Question: I am trying to use a "fancy graph" found at <URL>:

The way I've done it was to download the code and simply edit the CSV file to match my data. Then I simply open the .html-file in Firefox to see the interactive graph. However, using it at a another computer I get the following errors:
ReferenceError: d3 is not defined sequences.js:25
ReferenceError: d3 is not defined index.html:28
As I have almost no knowledge of d3 or javascript I am a bit lost.
Can any of you give me a hint to what is causing the errors and how I should correct the code?
I've done a single alteration to the code making it the following:
'''
// Dimensions of sunburst.
var width = 750;
var height = 600;
var radius = Math.min(width, height) / 2;
// Breadcrumb dimensions: width, height, spacing, width of tip/tail.
var b = {
w: 75, h: 30, s: 3, t: 10
};
// Mapping of step names to colors.
var colors = {
"G0": "#5687d1",
"G1": "#5c7b61",
"G2": "#de783b",
"G3": "#6ab975",
"G4": "#a173d1",
"G5": "#72d1a1",
"Afgang": "#615c7b"
};
// Total size of all segments; we set this later, after loading the data.
var totalSize = 0;
var vis = d3.select("#chart").append("svg:svg")
.attr("width", width)
.attr("height", height)
.append("svg:g")
.attr("id", "container")
.attr("transform", "translate(" + width / 2 + "," + height / 2 + ")");
var partition = d3.layout.partition()
.size([2 * Math.PI, radius * radius])
.value(function(d) { return d.size; });
var arc = d3.svg.arc()
.startAngle(function(d) { return d.x; })
.endAngle(function(d) { return d.x + d.dx; })
.innerRadius(function(d) { return Math.sqrt(d.y); })
.outerRadius(function(d) { return Math.sqrt(d.y + d.dy); });
// Use d3.text and d3.csv.parseRows so that we do not need to have a header
// row, and can receive the csv as an array of arrays.
d3.text("sequences.csv", function(text) {
var csv = d3.csv.parseRows(text);
var json = buildHierarchy(csv);
createVisualization(json);
});
// Main function to draw and set up the visualization, once we have the data.
function createVisualization(json) {
// Basic setup of page elements.
initializeBreadcrumbTrail();
drawLegend();
d3.select("#togglelegend").on("click", toggleLegend);
// Bounding circle underneath the sunburst, to make it easier to detect
// when the mouse leaves the parent g.
vis.append("svg:circle")
.attr("r", radius)
.style("opacity", 0);
// For efficiency, filter nodes to keep only those large enough to see.
var nodes = partition.nodes(json)
.filter(function(d) {
return (d.dx > 0.005); // 0.005 radians = 0.29 degrees
});
nodes = nodes.filter(function(d) {
return (d.name != "end"); // BJF: Do not show the "end" markings.
});
var path = vis.data([json]).selectAll("path")
.data(nodes)
.enter().append("svg:path")
.attr("display", function(d) { return d.depth ? null : "none"; })
.attr("d", arc)
.attr("fill-rule", "evenodd")
.style("fill", function(d) { return colors[d.name]; })
.style("opacity", 1)
.on("mouseover", mouseover);
// Add the mouseleave handler to the bounding circle.
d3.select("#container").on("mouseleave", mouseleave);
// Get total size of the tree = value of root node from partition.
totalSize = path.node().__data__.value;
};
// Fade all but the current sequence, and show it in the breadcrumb trail.
function mouseover(d) {
var percentage = (100 * d.value / totalSize).toPrecision(3);
var percentageString = percentage + "%";
if (percentage < 0.1) {
percentageString = "< 0.1%";
}
d3.select("#percentage")
.text(percentageString);
d3.select("#explanation")
.style("visibility", "");
var sequenceArray = getAncestors(d);
updateBreadcrumbs(sequenceArray, percentageString);
// Fade all the segments.
d3.selectAll("path")
.style("opacity", 0.3);
// Then highlight only those that are an ancestor of the current segment.
vis.selectAll("path")
.filter(function(node) {
return (sequenceArray.indexOf(node) >= 0);
})
.style("opacity", 1);
}
// Restore everything to full opacity when moving off the visualization.
function mouseleave(d) {
// Hide the breadcrumb trail
d3.select("#trail")
.style("visibility", "hidden");
// Deactivate all segments during transition.
d3.selectAll("path").on("mouseover", null);
// Transition each segment to full opacity and then reactivate it.
d3.selectAll("path")
.transition()
.duration(1000)
.style("opacity", 1)
.each("end", function() {
d3.select(this).on("mouseover", mouseover);
});
d3.select("#explanation")
.transition()
.duration(1000)
.style("visibility", "hidden");
}
// Given a node in a partition layout, return an array of all of its ancestor
// nodes, highest first, but excluding the root.
function getAncestors(node) {
var path = [];
var current = node;
while (current.parent) {
path.unshift(current);
current = current.parent;
}
return path;
}
function initializeBreadcrumbTrail() {
// Add the svg area.
var trail = d3.select("#sequence").append("svg:svg")
.attr("width", width)
.attr("height", 50)
.attr("id", "trail");
// Add the label at the end, for the percentage.
trail.append("svg:text")
.attr("id", "endlabel")
.style("fill", "#000");
}
// Generate a string that describes the points of a breadcrumb polygon.
function breadcrumbPoints(d, i) {
var points = [];
points.push("0,0");
points.push(b.w + ",0");
points.push(b.w + b.t + "," + (b.h / 2));
points.push(b.w + "," + b.h);
points.push("0," + b.h);
if (i > 0) { // Leftmost breadcrumb; don't include 6th vertex.
points.push(b.t + "," + (b.h / 2));
}
return points.join(" ");
}
// Update the breadcrumb trail to show the current sequence and percentage.
function updateBreadcrumbs(nodeArray, percentageString) {
// Data join; key function combines name and depth (= position in sequence).
var g = d3.select("#trail")
.selectAll("g")
.data(nodeArray, function(d) { return d.name + d.depth; });
// Add breadcrumb and label for entering nodes.
var entering = g.enter().append("svg:g");
entering.append("svg:polygon")
.attr("points", breadcrumbPoints)
.style("fill", function(d) { return colors[d.name]; });
entering.append("svg:text")
.attr("x", (b.w + b.t) / 2)
.attr("y", b.h / 2)
.attr("dy", "0.35em")
.attr("text-anchor", "middle")
.text(function(d) { return d.name; });
// Set position for entering and updating nodes.
g.attr("transform", function(d, i) {
return "translate(" + i * (b.w + b.s) + ", 0)";
});
// Remove exiting nodes.
g.exit().remove();
// Now move and update the percentage at the end.
d3.select("#trail").select("#endlabel")
.attr("x", (nodeArray.length + 0.5) * (b.w + b.s))
.attr("y", b.h / 2)
.attr("dy", "0.35em")
.attr("text-anchor", "middle")
.text(percentageString);
// Make the breadcrumb trail visible, if it's hidden.
d3.select("#trail")
.style("visibility", "");
}
function drawLegend() {
// Dimensions of legend item: width, height, spacing, radius of rounded rect.
var li = {
w: 75, h: 30, s: 3, r: 3
};
var legend = d3.select("#legend").append("svg:svg")
.attr("width", li.w)
.attr("height", d3.keys(colors).length * (li.h + li.s));
var g = legend.selectAll("g")
.data(d3.entries(colors))
.enter().append("svg:g")
.attr("transform", function(d, i) {
return "translate(0," + i * (li.h + li.s) + ")";
});
g.append("svg:rect")
.attr("rx", li.r)
.attr("ry", li.r)
.attr("width", li.w)
.attr("height", li.h)
.style("fill", function(d) { return d.value; });
g.append("svg:text")
.attr("x", li.w / 2)
.attr("y", li.h / 2)
.attr("dy", "0.35em")
.attr("text-anchor", "middle")
.text(function(d) { return d.key; });
}
function toggleLegend() {
var legend = d3.select("#legend");
if (legend.style("visibility") == "hidden") {
legend.style("visibility", "");
} else {
legend.style("visibility", "hidden");
}
}
// Take a 2-column CSV and transform it into a hierarchical structure suitable
// for a partition layout. The first column is a sequence of step names, from
// root to leaf, separated by hyphens. The second column is a count of how
// often that sequence occurred.
function buildHierarchy(csv) {
var root = {"name": "root", "children": []};
for (var i = 0; i < csv.length; i++) {
var sequence = csv[i][0];
var size = +csv[i][1];
if (isNaN(size)) { // e.g. if this is a header row
continue;
}
var parts = sequence.split("-");
var currentNode = root;
for (var j = 0; j < parts.length; j++) {
var children = currentNode["children"];
var nodeName = parts[j];
var childNode;
if (j + 1 < parts.length) {
// Not yet at the end of the sequence; move down the tree.
var foundChild = false;
for (var k = 0; k < children.length; k++) {
if (children[k]["name"] == nodeName) {
childNode = children[k];
foundChild = true;
break;
}
}
// If we don't already have a child node for this branch, create it.
if (!foundChild) {
childNode = {"name": nodeName, "children": []};
children.push(childNode);
}
currentNode = childNode;
} else {
// Reached the end of the sequence; create a leaf node.
childNode = {"name": nodeName, "size": size};
children.push(childNode);
}
}
}
return root;
};
'''
'''
<!DOCTYPE html>
<html>
<head>
<meta charset="utf-8">
<title>Flow for G1 customers</title>
<script src="http://d3js.org/d3.v3.min.js"></script>
<link rel="stylesheet" type="text/css"
href="https://fonts.googleapis.com/css?family=Open+Sans:400,600">
<link rel="stylesheet" type="text/css" href="sequences.css"/>
</head>
<body>
<div id="main">
<div id="sequence"></div>
<div id="chart">
<div id="explanation" style="visibility: hidden;">
<span id="percentage"></span><br/>
of G1 customers follow this flow.
</div>
</div>
</div>
<div id="sidebar">
<input type="checkbox" id="togglelegend"> Legend<br/>
<div id="legend" style="visibility: hidden;"></div>
</div>
<script type="text/javascript" src="sequences.js"></script>
<script type="text/javascript">
// Hack to make this example display correctly in an iframe on bl.ocks.org
d3.select(self.frameElement).style("height", "700px");
</script>
</body>
</html>
'''
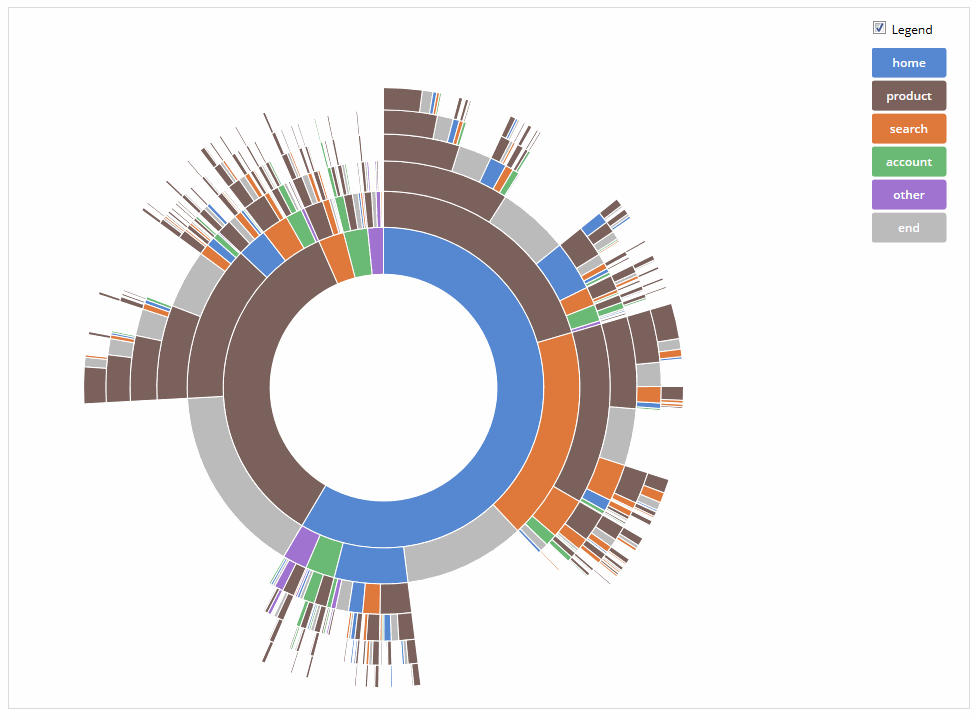
Answer: There may be security restrictions that prevent your browser from downloading the D3 script. What you can do is to download the scripts, place them in the same folder as your files, and change the referenced paths in your source.